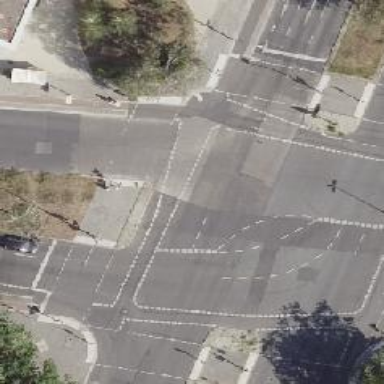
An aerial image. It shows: Crossing with traffic signals.